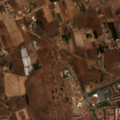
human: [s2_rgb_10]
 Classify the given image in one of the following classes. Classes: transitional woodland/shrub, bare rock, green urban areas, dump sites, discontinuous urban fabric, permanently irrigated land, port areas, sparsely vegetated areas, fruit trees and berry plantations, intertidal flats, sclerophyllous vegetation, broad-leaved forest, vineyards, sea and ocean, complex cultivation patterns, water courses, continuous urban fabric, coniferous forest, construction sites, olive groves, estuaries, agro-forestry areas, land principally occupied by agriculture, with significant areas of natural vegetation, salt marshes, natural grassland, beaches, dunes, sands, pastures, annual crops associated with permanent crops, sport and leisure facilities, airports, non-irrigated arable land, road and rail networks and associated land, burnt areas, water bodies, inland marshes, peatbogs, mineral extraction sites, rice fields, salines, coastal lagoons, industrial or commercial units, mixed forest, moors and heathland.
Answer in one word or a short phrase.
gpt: continuous urban fabric, complex cultivation patterns